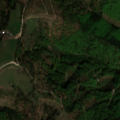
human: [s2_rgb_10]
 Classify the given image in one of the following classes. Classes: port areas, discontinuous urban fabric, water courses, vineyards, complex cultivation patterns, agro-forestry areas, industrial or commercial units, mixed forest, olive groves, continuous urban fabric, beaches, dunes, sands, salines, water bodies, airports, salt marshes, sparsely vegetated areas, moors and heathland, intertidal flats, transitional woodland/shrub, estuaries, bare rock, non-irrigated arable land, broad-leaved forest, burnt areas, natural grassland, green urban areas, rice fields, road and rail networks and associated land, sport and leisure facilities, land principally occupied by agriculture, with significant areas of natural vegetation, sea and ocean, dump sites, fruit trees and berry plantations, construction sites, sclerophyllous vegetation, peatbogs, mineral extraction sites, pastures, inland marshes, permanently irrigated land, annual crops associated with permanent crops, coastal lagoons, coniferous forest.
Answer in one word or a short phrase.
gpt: pastures, broad-leaved forest, coniferous forest, mixed forest